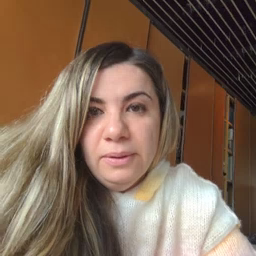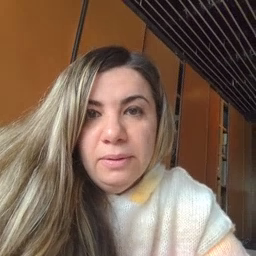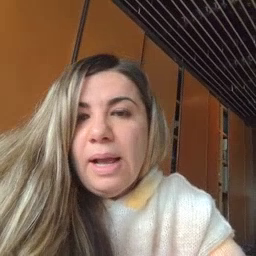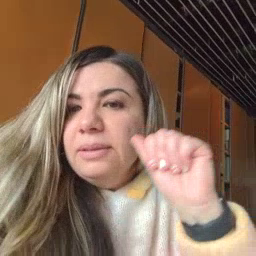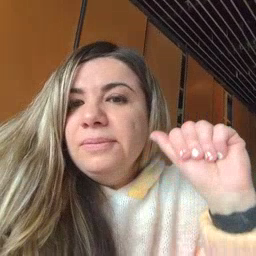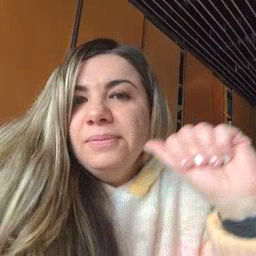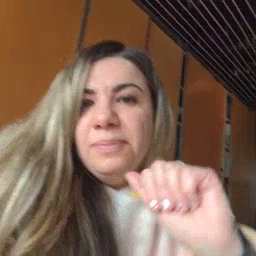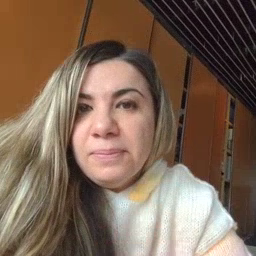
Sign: aunt